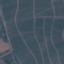
Land use / land cover class: PermanentCrop